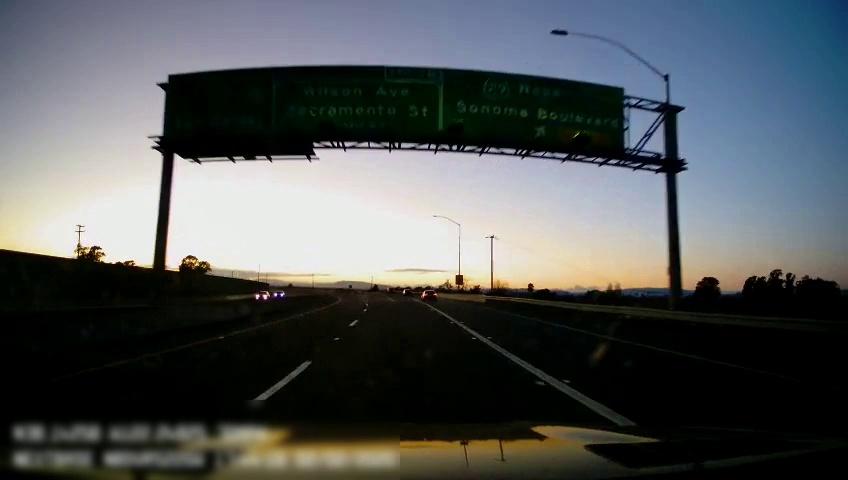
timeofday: Dusk/Dawn/Twilight
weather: Sunny
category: Drivable Space
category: Vehicles | Car
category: Vehicles | Car
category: Vehicles | Car
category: Vehicles | Car
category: Lanes | Current Lane
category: Lanes | Current Lane
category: Lanes | Alternate Lane
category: Lanes | Alternate Lane
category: Traffic | Signs
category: Traffic | Signs
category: Traffic | Signs